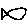
Label: fish